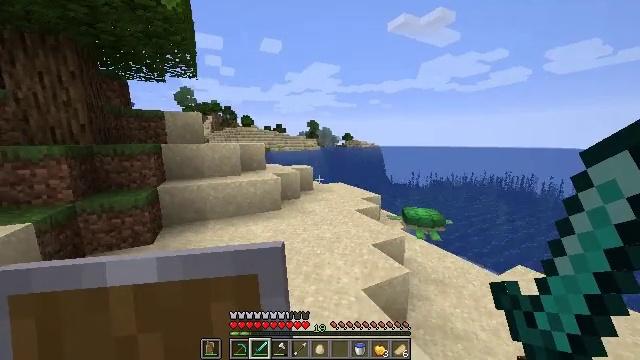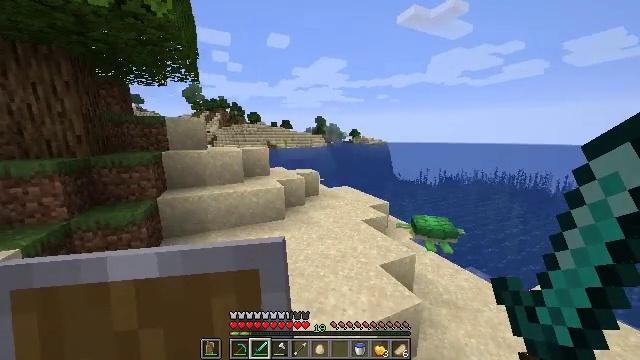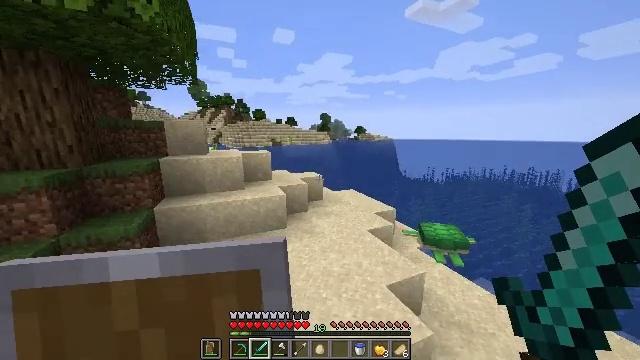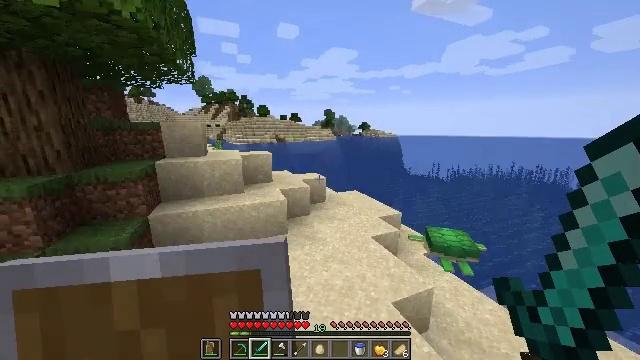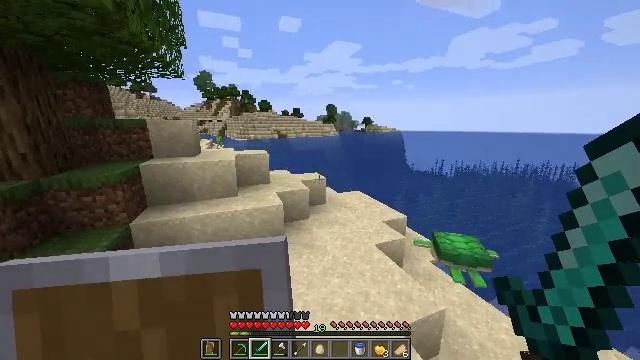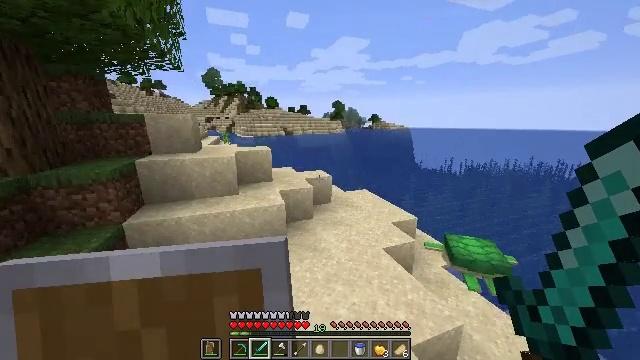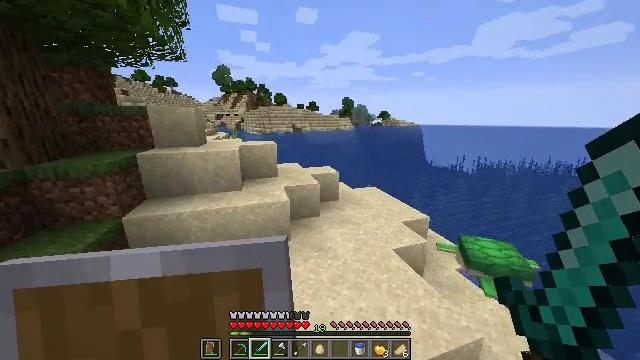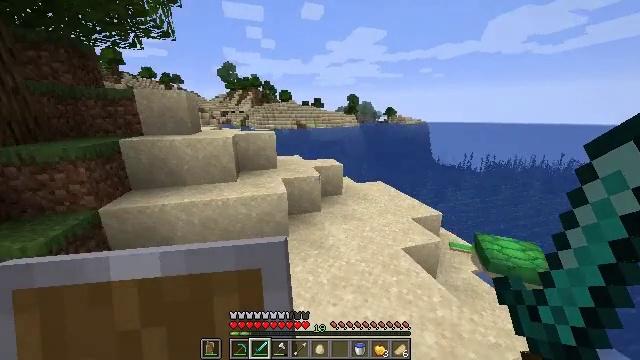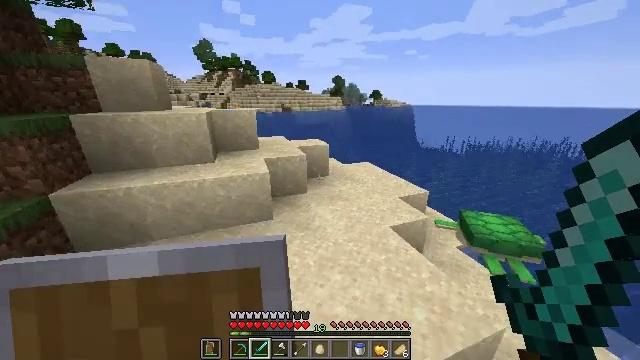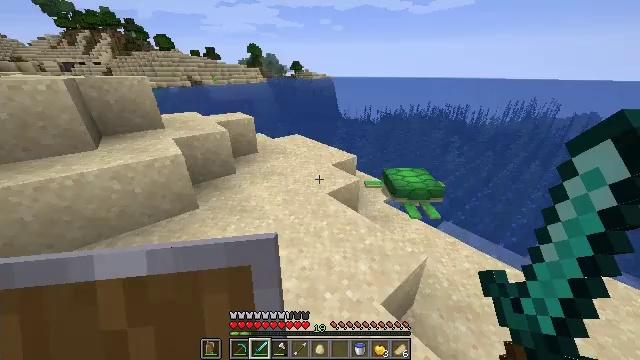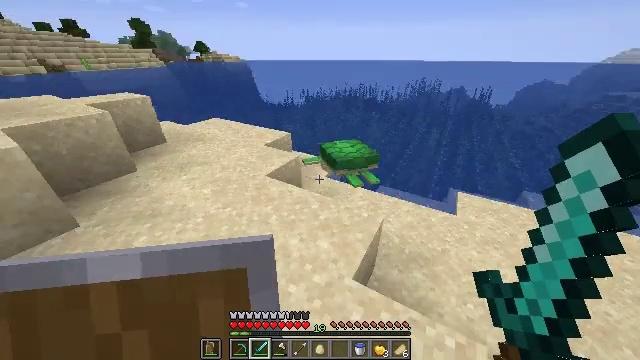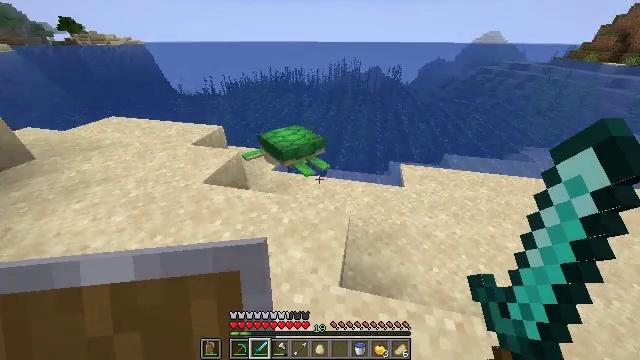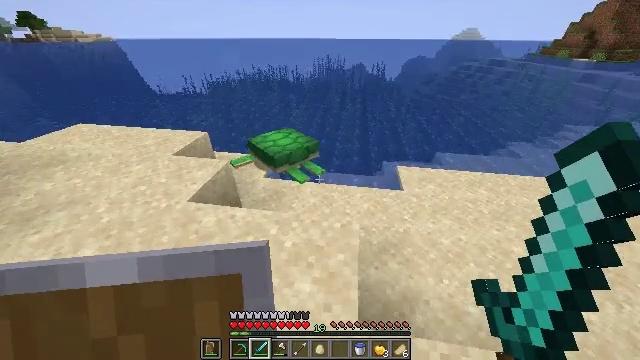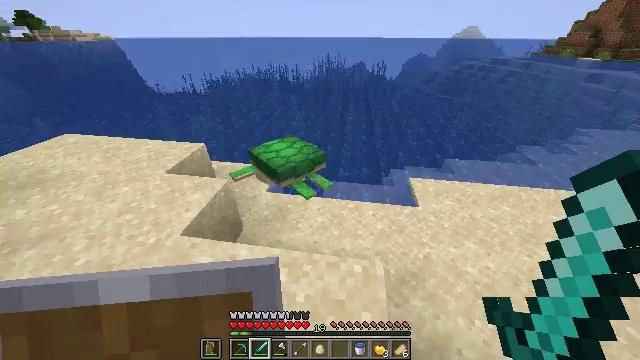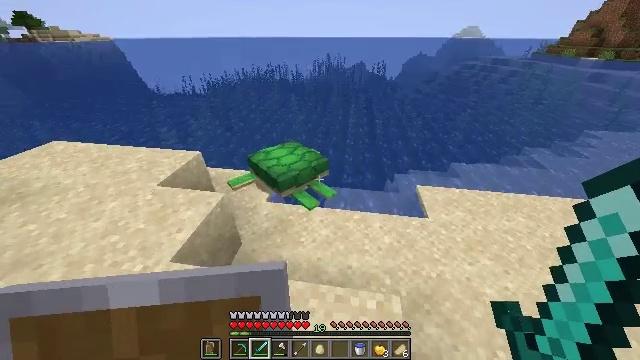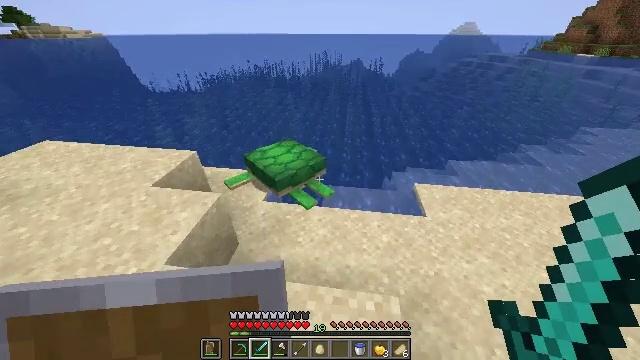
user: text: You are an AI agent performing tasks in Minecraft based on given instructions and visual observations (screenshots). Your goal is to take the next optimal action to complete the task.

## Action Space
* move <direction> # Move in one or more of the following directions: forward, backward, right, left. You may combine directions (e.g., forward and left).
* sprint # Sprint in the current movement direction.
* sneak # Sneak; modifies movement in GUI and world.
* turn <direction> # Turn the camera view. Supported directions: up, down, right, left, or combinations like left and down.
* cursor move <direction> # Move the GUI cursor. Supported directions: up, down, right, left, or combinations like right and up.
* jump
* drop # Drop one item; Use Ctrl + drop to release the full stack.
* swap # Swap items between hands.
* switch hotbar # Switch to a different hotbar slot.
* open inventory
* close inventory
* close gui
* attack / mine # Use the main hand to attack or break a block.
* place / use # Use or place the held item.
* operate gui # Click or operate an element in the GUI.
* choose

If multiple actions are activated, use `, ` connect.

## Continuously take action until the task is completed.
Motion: motion action
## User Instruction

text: Break the sand block.
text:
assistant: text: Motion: move forward, sprint, turn left and down, jump
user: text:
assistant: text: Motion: move forward, sprint, turn left, jump
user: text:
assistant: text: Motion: move forward, sprint, turn left and down, jump
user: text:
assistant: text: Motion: move forward, sprint, turn down, jump
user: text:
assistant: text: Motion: move forward, sprint, turn left, jump
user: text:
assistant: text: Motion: move forward, sprint, turn left
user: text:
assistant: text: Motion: move forward, sprint, turn left
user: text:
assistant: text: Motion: move forward, sprint, turn right and down
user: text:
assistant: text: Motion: move forward, sprint, turn right and down
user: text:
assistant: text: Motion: move forward, sprint, turn right and down
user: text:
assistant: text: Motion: move forward, sprint, turn right and down
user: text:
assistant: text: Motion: move forward, sprint, turn right
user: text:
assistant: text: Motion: move forward
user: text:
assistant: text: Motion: move forward
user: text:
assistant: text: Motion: no_op
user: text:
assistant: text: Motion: no_op
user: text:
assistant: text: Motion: no_op
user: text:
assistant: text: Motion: no_op
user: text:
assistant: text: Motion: turn right
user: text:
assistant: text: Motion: no_op
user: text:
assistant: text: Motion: no_op
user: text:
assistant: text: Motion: no_op
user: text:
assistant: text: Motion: no_op
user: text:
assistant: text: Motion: no_op
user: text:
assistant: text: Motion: move left
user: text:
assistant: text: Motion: move left
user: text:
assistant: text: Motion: move left
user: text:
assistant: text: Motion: move left
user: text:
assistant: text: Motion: move left
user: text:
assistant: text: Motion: move left